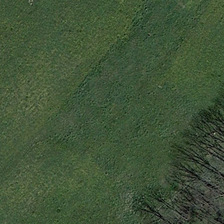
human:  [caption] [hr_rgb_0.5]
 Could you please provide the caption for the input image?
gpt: several green trees are near a large piece of green meadow .

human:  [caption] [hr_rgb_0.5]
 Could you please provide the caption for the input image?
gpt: several green trees are near a large piece of green meadow .

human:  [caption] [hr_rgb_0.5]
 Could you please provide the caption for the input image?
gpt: several green trees are near a large piece of green meadow .

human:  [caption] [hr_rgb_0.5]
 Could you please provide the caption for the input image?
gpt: several green trees are near a large piece of green meadow .

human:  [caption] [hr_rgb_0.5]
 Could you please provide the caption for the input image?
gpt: several green trees are near a large piece of green meadow .